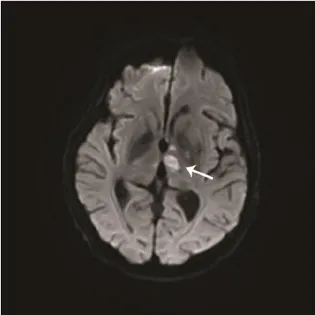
Imageological changes after admission. Repeat DWI after 8 days showed multiple scattered hyperintense areas (C, D) near the lateral ventricles.
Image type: radiology (mri)